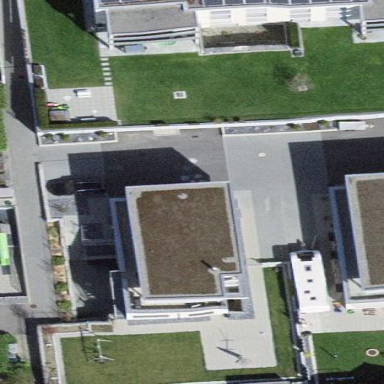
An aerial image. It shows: Image showing building with apartments.